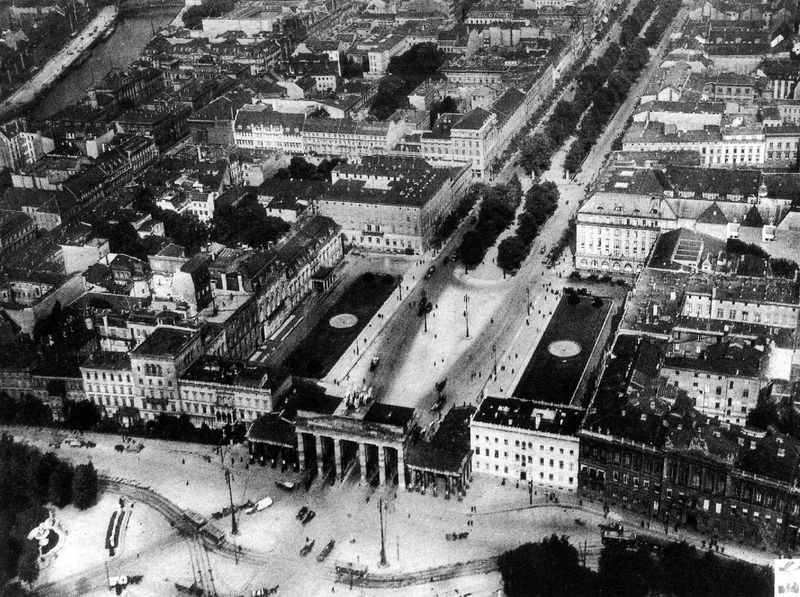
Titel: Brandenburger Tor in Berlin
Standort: Berlin (EU - D)
Schlagwörter: baum, bäume, fluss, menschen, stadt, grau, jahrhundertwende, schwarz, strasse, säulen, weiss, haus, häuser, deutschland, ansicht, dächer, mauer, allee, kutsche, kutschen, platz, vogelperspektive, hotel, tor, foto, fotografie, luftaufnahme, straßen, berlin, schwarzweiss, schienen, adlon, autos, siegestor, quadriga, unter, unter den linden, straßenbahn, luftbild, linden, brandenburger tor, oder, pariser platz, pariser, brandenburger, stattt